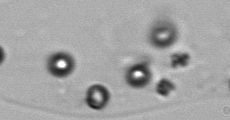
Label: Phaeocystis